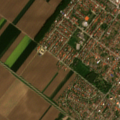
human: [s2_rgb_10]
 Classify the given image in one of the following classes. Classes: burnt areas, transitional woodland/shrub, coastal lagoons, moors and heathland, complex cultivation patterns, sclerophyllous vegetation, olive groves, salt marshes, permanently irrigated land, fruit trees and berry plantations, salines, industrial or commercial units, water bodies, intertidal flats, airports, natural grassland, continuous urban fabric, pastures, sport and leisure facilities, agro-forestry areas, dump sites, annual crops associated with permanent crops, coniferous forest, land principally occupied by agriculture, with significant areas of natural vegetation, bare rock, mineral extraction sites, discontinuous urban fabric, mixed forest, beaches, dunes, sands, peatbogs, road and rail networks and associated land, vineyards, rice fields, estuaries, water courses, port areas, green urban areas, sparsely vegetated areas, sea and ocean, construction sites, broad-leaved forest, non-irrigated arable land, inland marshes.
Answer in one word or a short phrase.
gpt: discontinuous urban fabric, industrial or commercial units, non-irrigated arable land